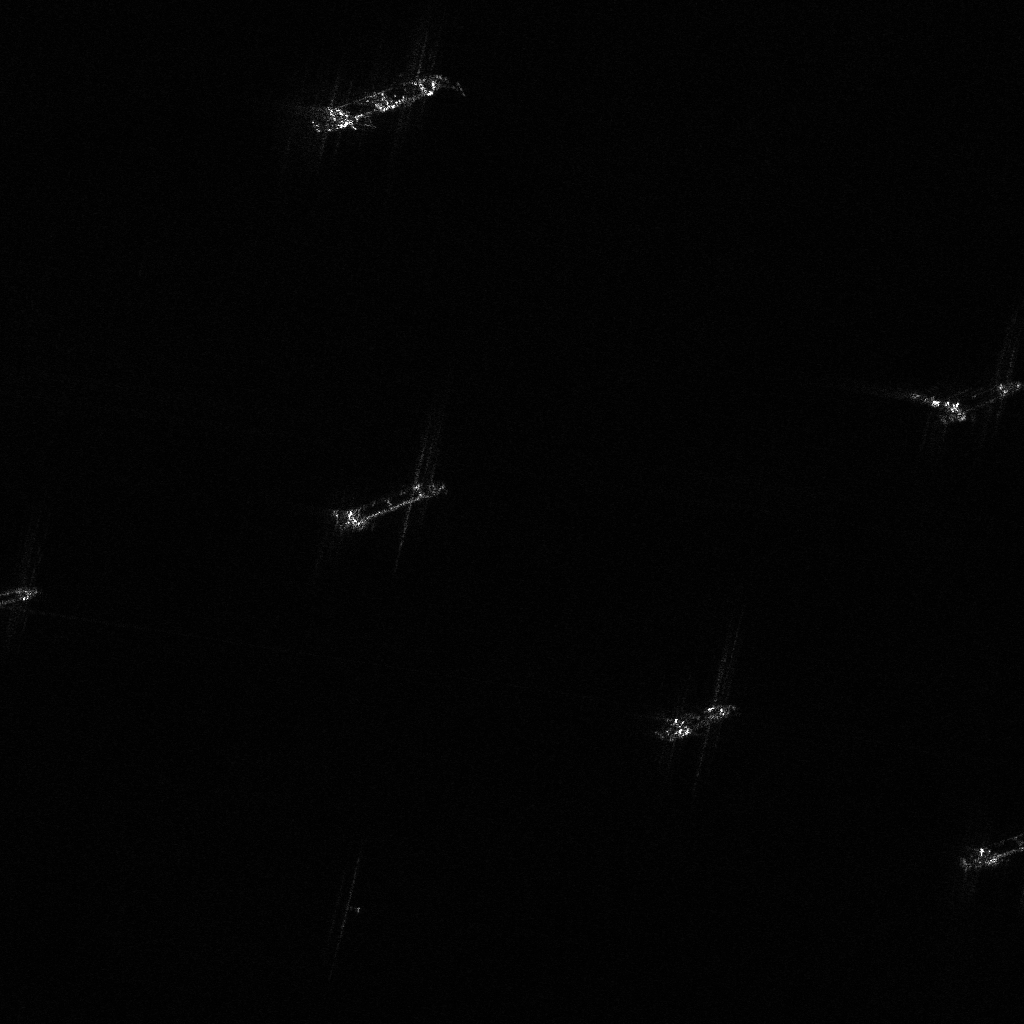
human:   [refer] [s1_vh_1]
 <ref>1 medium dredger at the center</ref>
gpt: <box>[[36, 43, 39, 55, 67]]</box>